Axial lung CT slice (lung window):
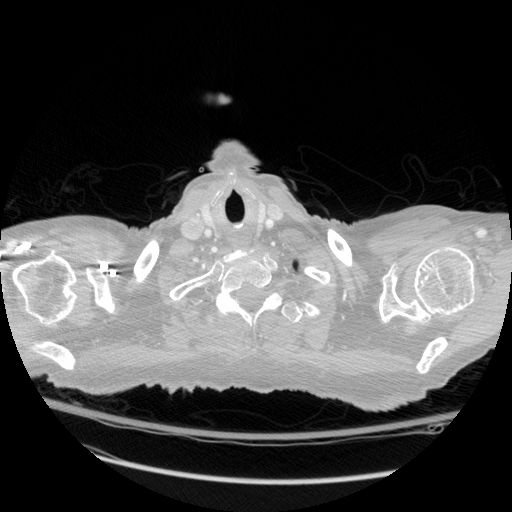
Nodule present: no